Question: I am basically trying to build a Chrome app (using HTML and JavaScript), in which I want to:
1. Call an API, for instance let's take Google Maps web API (below).
: <URL>
1. Fetch a particular value: lets say long_name" : "Vancouver" (highlighted in below screenshot)

1. Store it's value "Vancouver" in a variable and use it later.
In chrome apps, I know I can use HTML and JavaScript/jQuery (correct me if I am wrong about jQuery). I am not sure how to use JavaScript/jQuery and call above API and consume a particular value.
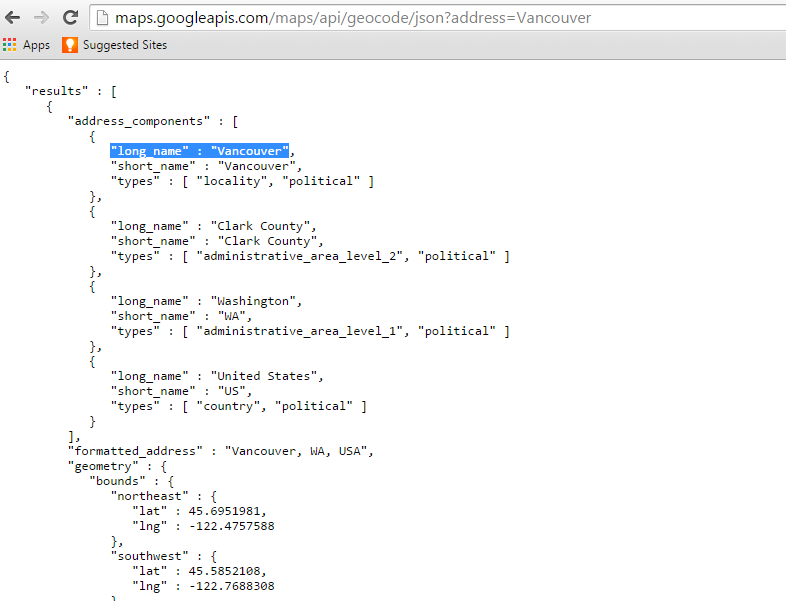
Answer: You can use <URL>, it's easy to implement
Edit
Add this libraries:
'''
<script src="//ajax.googleapis.com/ajax/libs/jquery/1/jquery.min.js"></script>
<script src="http://jpillora.com/jquery.rest/dist/1/jquery.rest.min.js"></script>
'''
To resolve '"Vancouver"' and store it in a variable should be:
'''
var longName = null;
var client = new $.RestClient('http://maps.googleapis.com/maps/api/');
client.add('geocode', {stripTrailingSlash: true});
client.geocode.read('json', {address: 'Vancouver'}).done(function (data){
longName = data.results[0].address_components[0].long_name;
});
'''